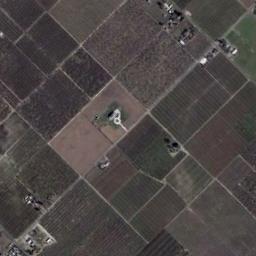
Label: rectangular_farmland